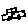
Label: car